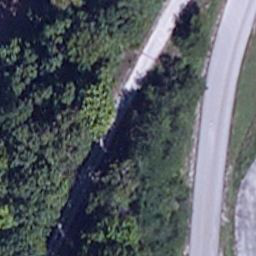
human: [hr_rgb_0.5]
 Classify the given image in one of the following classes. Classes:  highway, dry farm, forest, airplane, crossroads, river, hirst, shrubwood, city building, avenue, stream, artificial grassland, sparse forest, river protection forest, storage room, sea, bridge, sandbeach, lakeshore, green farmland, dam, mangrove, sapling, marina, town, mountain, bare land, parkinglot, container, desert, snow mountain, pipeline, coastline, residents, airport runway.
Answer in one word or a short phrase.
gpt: avenue